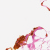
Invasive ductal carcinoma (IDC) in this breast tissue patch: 0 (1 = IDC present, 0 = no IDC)